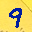
Label: 9